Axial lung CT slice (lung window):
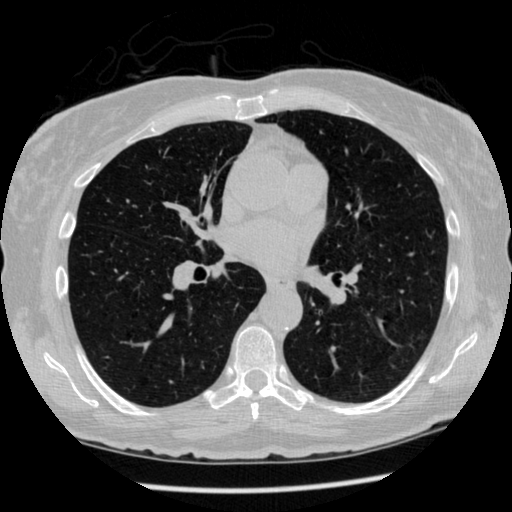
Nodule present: no